Field crop: maize
Growth stage: 2
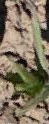
Species: maize